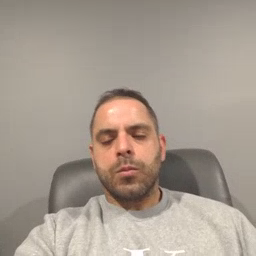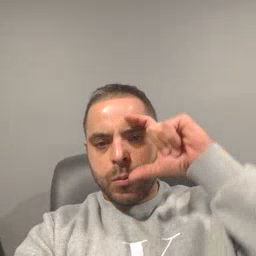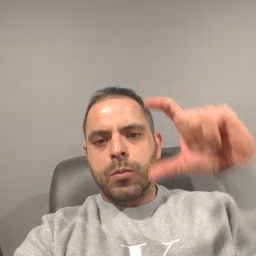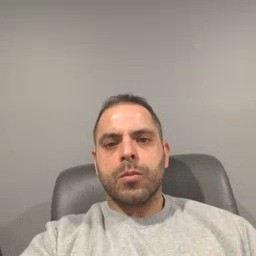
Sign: moon